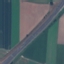
Land use / land cover class: Highway